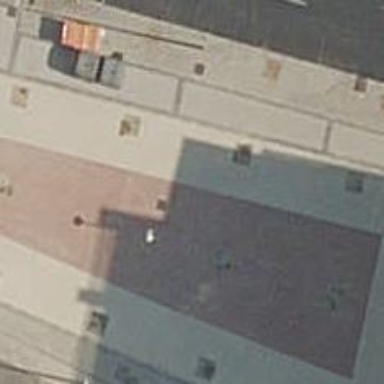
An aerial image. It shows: Bench for seating.